Interaction volume radius: 5 \u00c5
Interaction volume height: 20 \u00c5
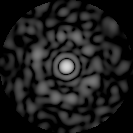
Disorder parameter: 0.8501